Aerial crown-view tile of a tropical tree (Barro Colorado Island, Panama), acquired 20240611:
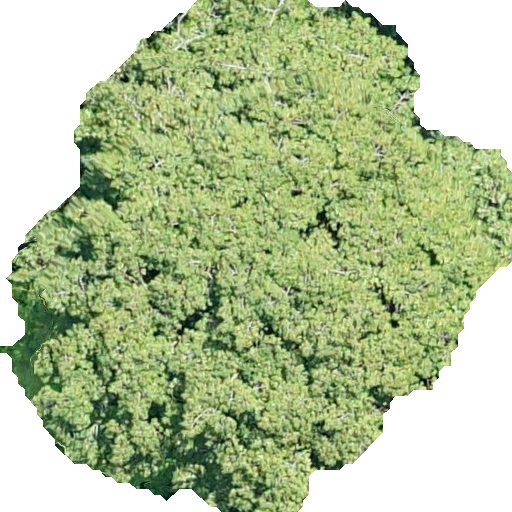
Species: Virola surinamensis
GBIF accepted scientific name: Virola surinamensis
Crown area: 294.531 m²